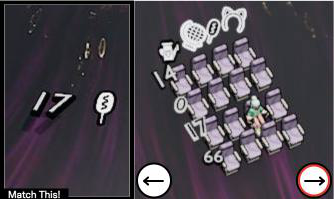
Task: seats
Answer: yes